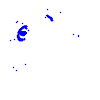
Particle: electron